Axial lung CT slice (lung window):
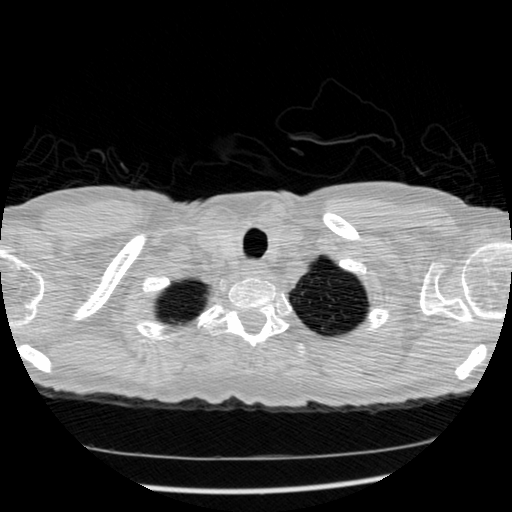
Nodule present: no